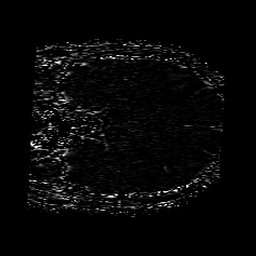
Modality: SWI
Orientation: coronal
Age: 44
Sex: male
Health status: ill
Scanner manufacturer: philips
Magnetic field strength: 3 T
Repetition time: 0.031 s